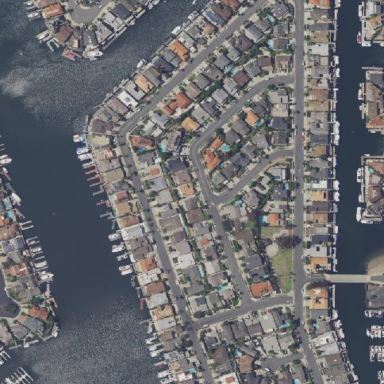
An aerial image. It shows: Residential area along the coastline.